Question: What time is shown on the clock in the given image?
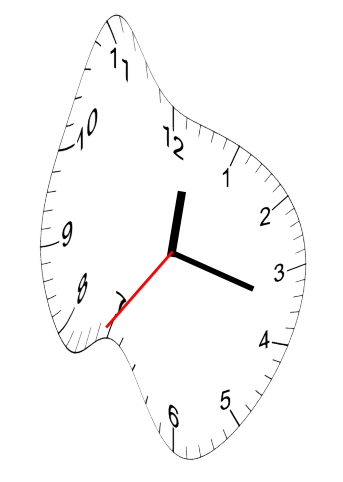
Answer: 12:17:36